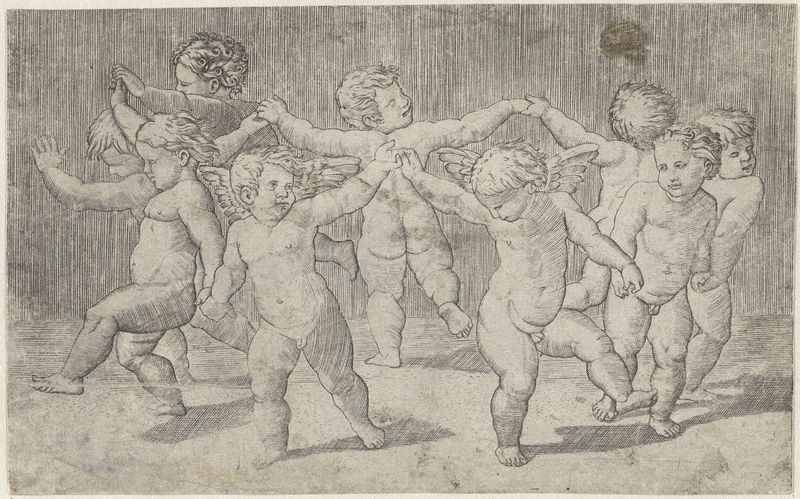
Titel: Dansende putti
Künstler: Marcantonio Raimondi
Standort: Amsterdam
Institution: Rijksmuseum
Schlagwörter: flügel, nackt, tanz, tanzen, kinder, engel, engelchen, beine, deutsch, radierung, reihen, reigen, putten, putti, säugling, ringelreihen, öbeine